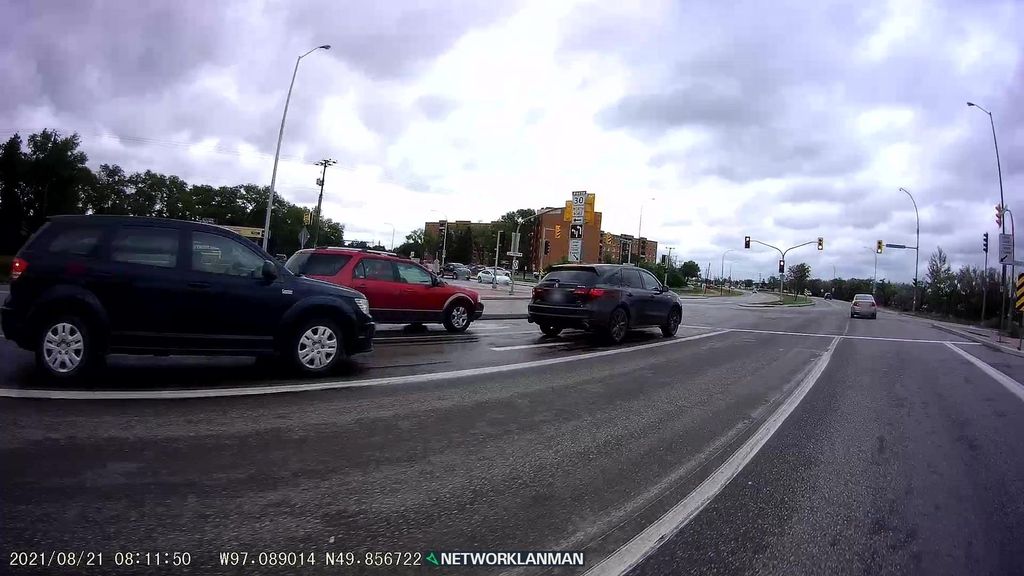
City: winnipeg